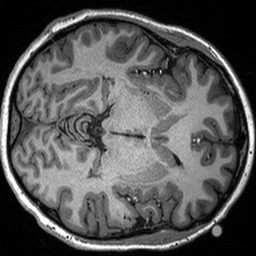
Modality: T1w
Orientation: axial
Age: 34
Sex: female